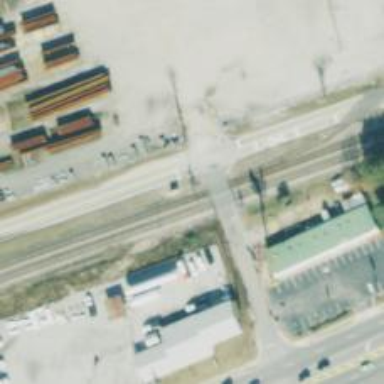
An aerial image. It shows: Railway spur junction.